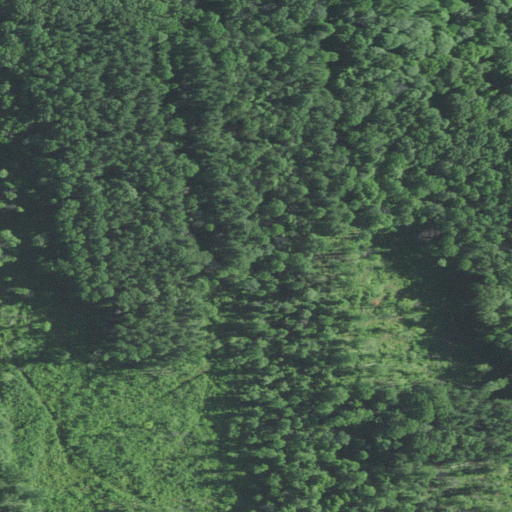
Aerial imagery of ridge(s) in Indiana named Dubois Ridge containing deciduous forest and mixed forest